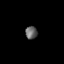
Tissue: prostate
Cell type: T cells
Senescence score: 0.6907
Nuclear area (px): 149
Mean DAPI intensity: 101.409